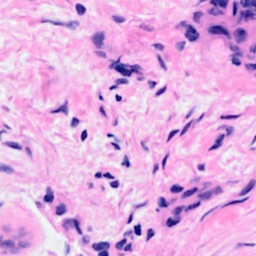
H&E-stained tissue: Breast